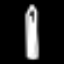
Label: pencil